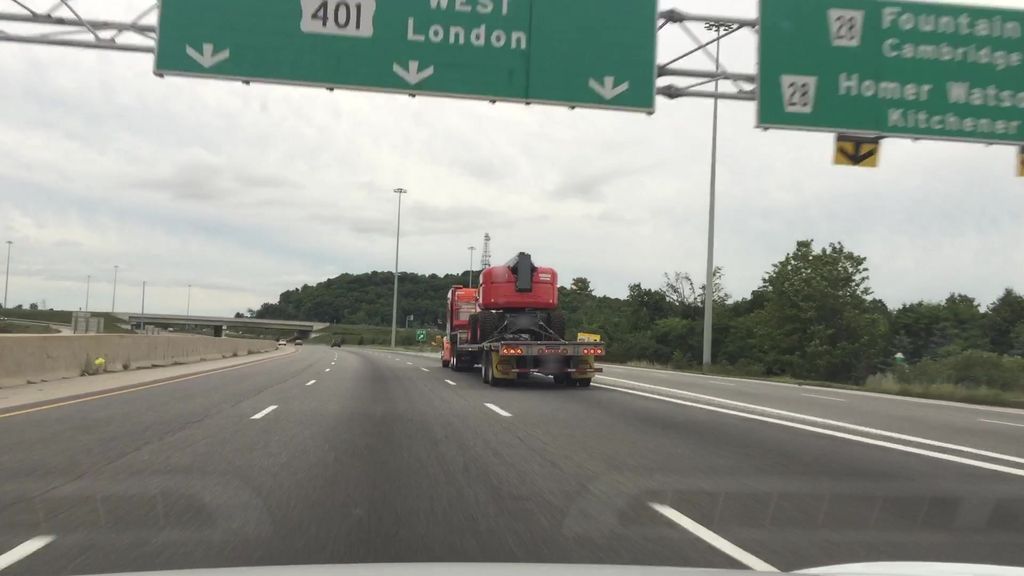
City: kitchener-waterloo